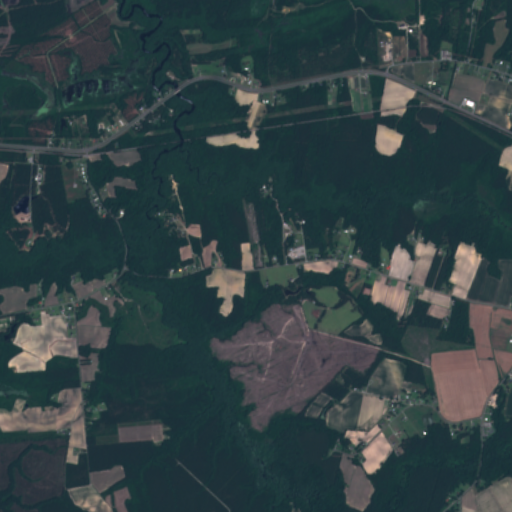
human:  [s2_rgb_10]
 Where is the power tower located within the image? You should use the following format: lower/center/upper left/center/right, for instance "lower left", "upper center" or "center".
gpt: The power tower is located in the upper of the image.
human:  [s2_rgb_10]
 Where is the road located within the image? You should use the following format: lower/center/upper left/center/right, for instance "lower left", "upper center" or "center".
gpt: There is no road in the image.